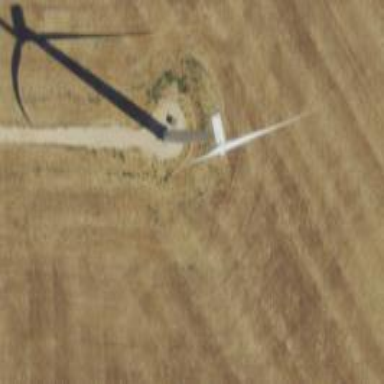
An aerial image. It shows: Wind generator powered by horizontal axis wind turbine.